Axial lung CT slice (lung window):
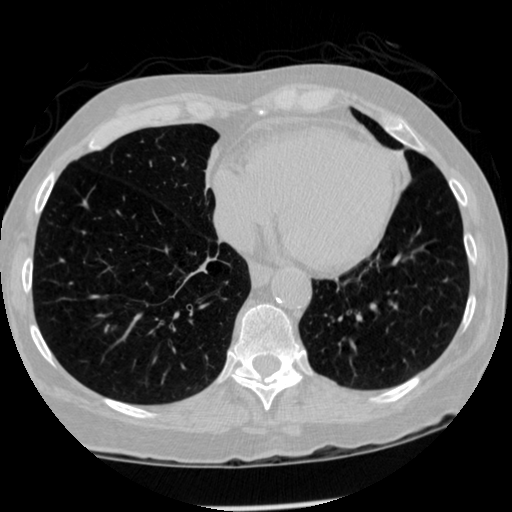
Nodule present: no